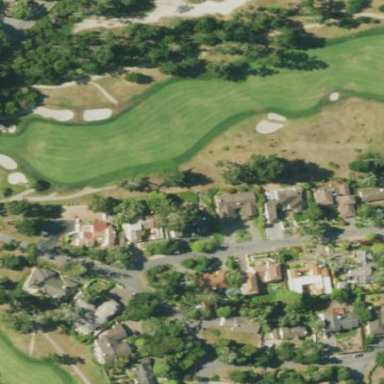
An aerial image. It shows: Grassy area designated as golf fairway.